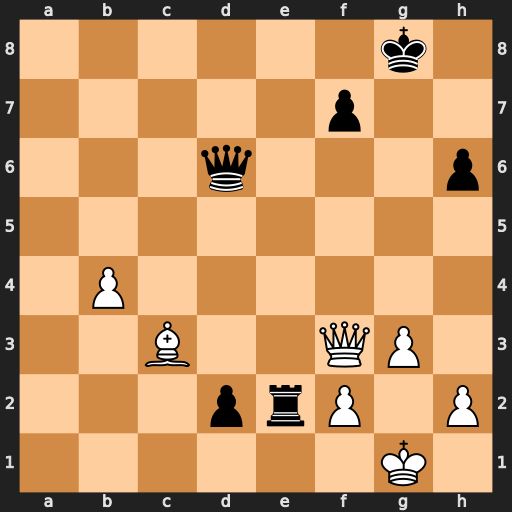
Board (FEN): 6k1/5p2/3q3p/8/1P6/2B2QP1/3prP1P/6K1
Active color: w
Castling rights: -
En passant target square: -
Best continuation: Qg4+ Kf8 Bg7+ Ke7 Qxe2+ Kd7 Qd1